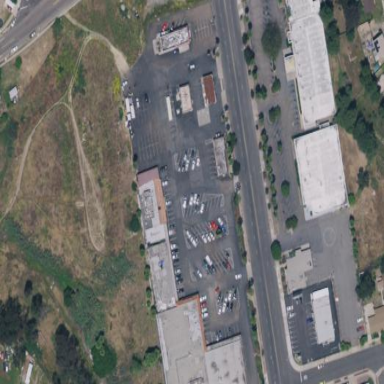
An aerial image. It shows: Commercial building.